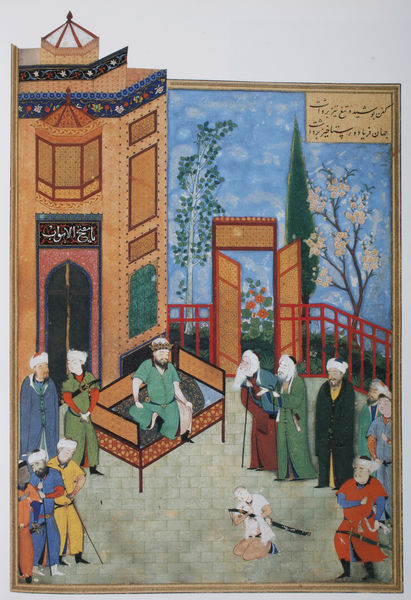
Titel: Die Ältesten setzen sich bei Hurmuzd für Khusraw ein
Künstler: (nicht gesichert)
Standort: London
Institution: British Library
Schlagwörter: baum, blau, gruppe, himmel, kampf, kämpfer, mann, umhang, weiß, wolken, bäume, gelb, grün, menschen, ocker, sitzen, stadt, blumen, braun, bunt, fenster, grau, hut, männer, orange, schwarz, tür, blüten, gebäude, gürtel, haus, park, rot, schloss, zaun, leute, malerei, versammlung, gericht, richter, architektur, rahmen, birke, gitter, boden, auge, gewand, mantel, gewänder, krone, oval, turm, garten, bein, japan, schrift, sofa, stab, flächen, mauer, linien, hof, türe, markt, platz, bank, kuppel, treppe, architecture, blue, court, crown, kaiser, king, könig, men, people, red, religious, soldaten, sword, swords, thron, white, tafel, black, green, group, old, painting, seat, windows, yellow, sport, bed, bett, flowers, japanese, türrahmen, aufgang, brown, floor, knie, tor, gruppen, rechtecke, penis, erker, offen, diwan, moschee, orient, orientalisch, palast, zypresse, kontur, asien, fliesen, illustration, schwert, schwerter, säbel, waffen, knien, soldat, waffe, asiatisch, bahnhof, stiefel, herrscher, chinesisch, china, fries, arabisch, wood, pforte, stäbe, cloud, clouds, man, sky, tree, märchen, empfang, building, house, tower, trees, audienz, gaube, ausgang, garden, turban, umzäunung, color, shadow, elderly, miniatur, beard, schrein, arabien, islam, persien, türkei, weise, dead, turbane, letters, door, symbole, fence, sultan, koffer, emperor, lantern, leaves, temple, courtyard, buildings, gate, art, colorful, istanbul, basar, buchillustration, warrior, cane, buchmalerei, fez, symbolisch, pale, chinese, asian, persian, gewandt, koran, kirschblüten, arabic, islamic, script, mongolen, chinesen, asiaten, tan, muslim, royalty, text, mongolisch, blossom, naive, pain, tile, blühender baum, mprgenland, s bahn, weir, knees, beards, warriors, fir, mans, mittlerer osten, garde, asia, cherry blossom, middle east, property, mongol, samurai, culture, mosque, blossoms, urdu, elders, mosk, asian men, painž, gae, mosq